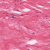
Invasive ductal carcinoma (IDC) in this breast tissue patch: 0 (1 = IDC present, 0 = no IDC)